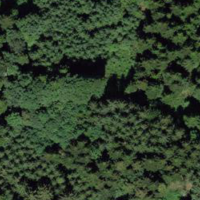
EUNIS habitat code: 44
Species observed at this site:
Mercurialis perennis